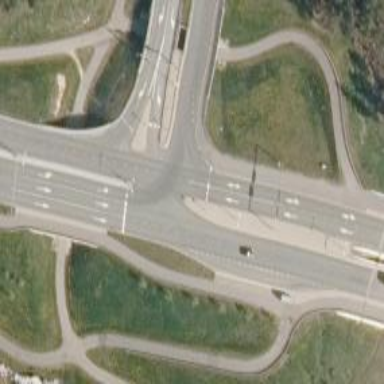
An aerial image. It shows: Trunk link road with asphalt surface.